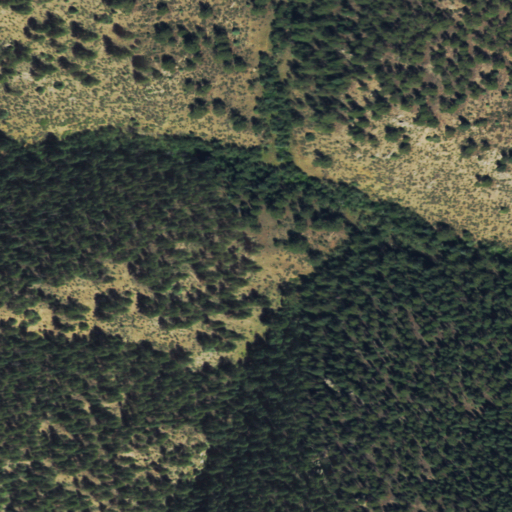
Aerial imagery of valley in Colorado named Brush Gulch containing evergreen forest, shrub, and woody wetlands